九年级 · 度量几何学
如图(1), $A, B$ 表示某游乐场摩天轮上的两个轿厢. 图(2)是其示意图, 点 $O$ 是圆心，半径 $r$ 为 $15 \mathrm{~m}$, 点 $A, B$ 是圆上的两点, 圆心角 $\angle A O B=120^{\circ}$, 则 $A B$ 的长为 $\qquad$ m. (结果保留 $\pi$ )

    图(1)

    图(2) (第 15 题)

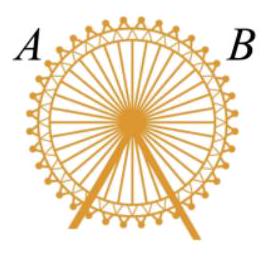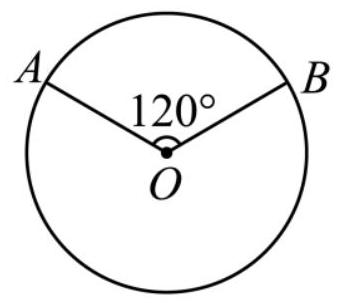
答案:  $10 \pi$

解析: 利用弧长公式 $l=\frac{n \pi r}{180}$ 直接计算即可.

【详解】 $\because$ 半径 $O A=15 \mathrm{~m}$, 圆心角 $\angle A O B=120^{\circ}$,

$\therefore l_{A B}=\frac{120 \times \pi \times 15}{180}=10 \pi$,

故答案为: $10 \pi$.

【点睛】本题考查了弧长计算, 熟练掌握弧长公式 $l=\frac{n \pi r}{180}$, 并规范计算是解题的关键.